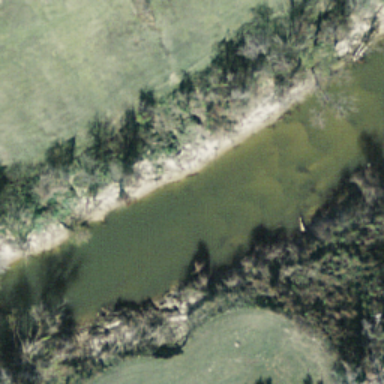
It is a river with two rows of trees on both banks of the river .